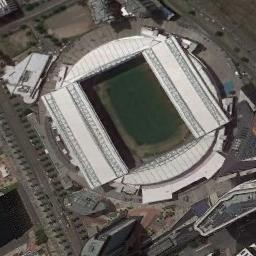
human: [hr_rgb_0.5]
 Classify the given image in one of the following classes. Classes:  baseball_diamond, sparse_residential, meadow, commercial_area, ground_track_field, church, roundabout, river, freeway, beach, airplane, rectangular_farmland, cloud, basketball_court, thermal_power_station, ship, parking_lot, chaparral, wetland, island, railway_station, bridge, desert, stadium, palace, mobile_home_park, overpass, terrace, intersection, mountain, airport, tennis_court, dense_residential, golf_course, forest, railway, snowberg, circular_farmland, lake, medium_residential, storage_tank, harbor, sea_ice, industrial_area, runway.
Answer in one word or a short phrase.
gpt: stadium